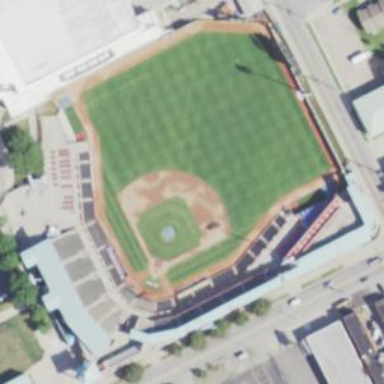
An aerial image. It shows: Baseball stadium.